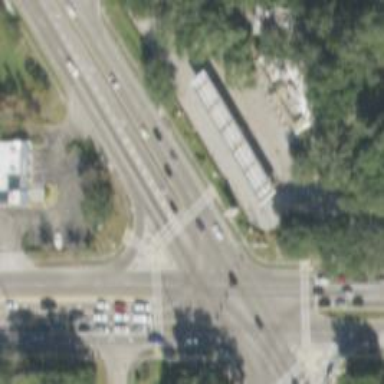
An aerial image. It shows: Secondary link road with asphalt surface.